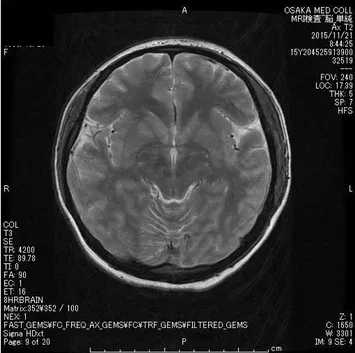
Brain MRI image with no remarkable findings.
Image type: radiology (mri)